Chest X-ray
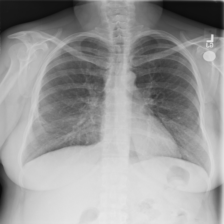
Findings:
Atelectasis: negative
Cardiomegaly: negative
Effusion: negative
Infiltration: negative
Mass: negative
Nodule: negative
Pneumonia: negative
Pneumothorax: negative
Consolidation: negative
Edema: negative
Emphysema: negative
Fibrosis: negative
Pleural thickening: negative
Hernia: negative